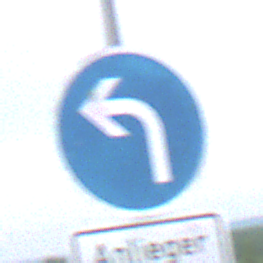
Verkehrszeichen: VorgeschriebeneFahrtrichtungLinks
Zusatzzeichen unten: PersonengruppenFrei1
Umgebung: Outdoor, RoadRail
Tageszeit: Midday
Wetter: PartlyCloudy
Licht: Natural
Jahreszeit: NotSpecified
Kontrast: LowContrast